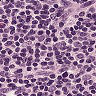
Metastatic tissue present: no